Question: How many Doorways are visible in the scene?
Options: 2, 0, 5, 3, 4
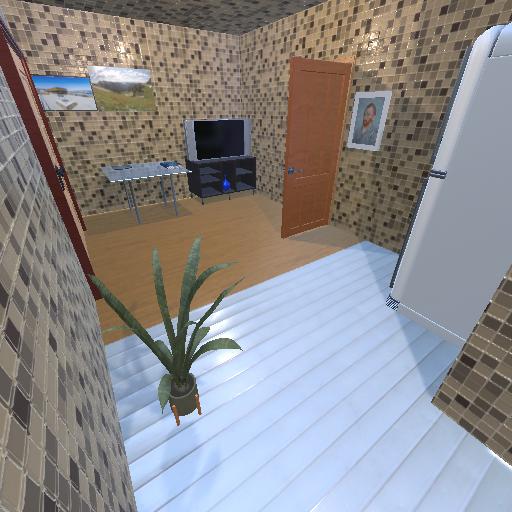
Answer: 2